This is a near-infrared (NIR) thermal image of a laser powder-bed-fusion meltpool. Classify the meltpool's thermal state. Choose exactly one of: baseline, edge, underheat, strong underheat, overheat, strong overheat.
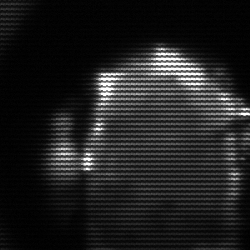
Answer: baseline